Question: Hi i am trying to order my database by comma separated value but it doesn't seem to be working correctly for me. here is my mysql query.
'''
SELECT *
FROM wp_posts
LEFT JOIN wp_postmeta ON wp_posts.ID=wp_postmeta.post_id
LEFT JOIN wp_term_relationships ON wp_posts.ID=wp_term_relationships.object_id
LEFT JOIN wp_term_taxonomy ON wp_term_relationships.term_taxonomy_id=wp_term_taxonomy.term_id
LEFT JOIN wp_terms ON wp_term_taxonomy.term_id=wp_terms.term_id
WHERE wp_terms.name = 'Dimmers'
AND meta_key = 'feature_number_of_channels'
GROUP BY wp_posts.ID
ORDER BY meta_value ASC
'''
And here is a screenshot.

As you can see from the screenshot they dont seem to be working correctly any help please on how to order these ASC correctly???
Correct order i am looking for is so the highest out of them all then ASC like this
24,48 - 4,6,12,24 - 12 - 6 - 6 - 3
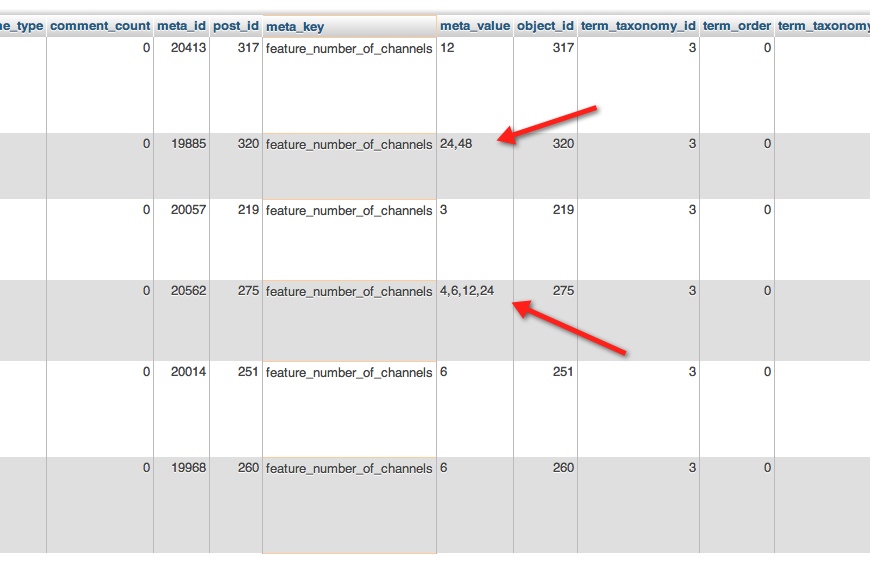
Answer: Change your 'ORDER BY' to look at the integer value of the string :
'''
ORDER BY CONVERT(SUBSTRING_INDEX(meta_value, ',', -1), SIGNED) DESC
'''
Here's an example:
'''
SELECT "24,38" AS meta_value UNION
SELECT 1 AS meta_value UNION
SELECT 30 AS meta_value
ORDER BY CONVERT(SUBSTRING_INDEX(meta_value, ',', -1), SIGNED) DESC
'''
returns:
'''
Rows = 3
meta_value
24,38
30
3
'''
Good luck!